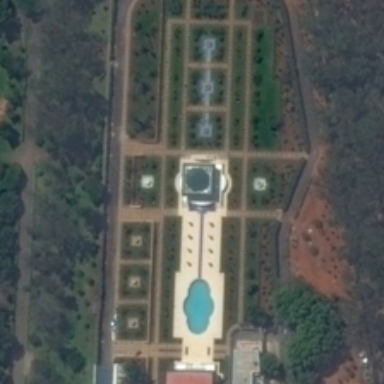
Many green trees are around a square with a pond .